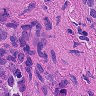
Metastatic tissue present: yes